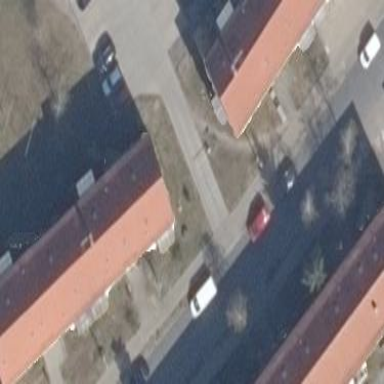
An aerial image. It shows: Residential building with gabled red roof.